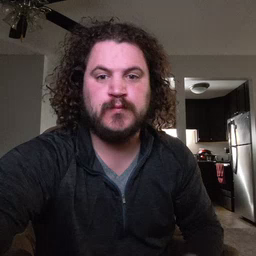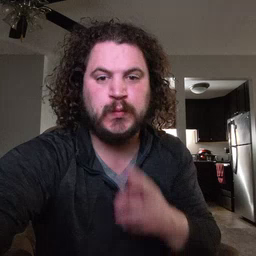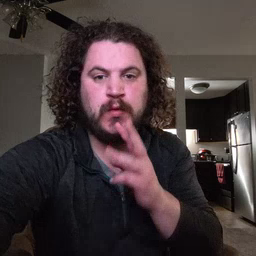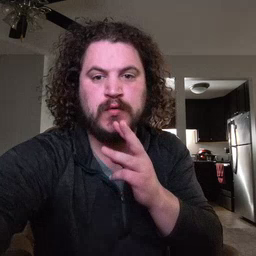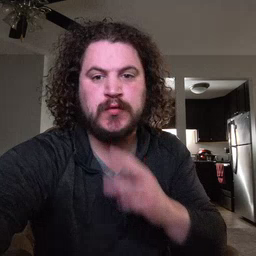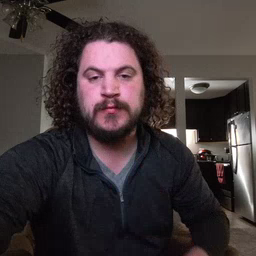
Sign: water